Question: I am trying to call mvc razor element in jquery, but it's not working properly.
Here is an example
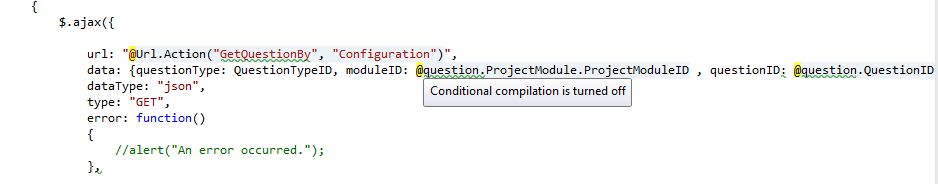
Answer: try This
'''
$.ajax({
type: "POST",
url: '@Url.Action("GetQuestionBy","Configuration")',
contentType: "application/json; charset=utf-8",
dataType: "json",
data: {QuestionType:'QuestionId',modelId:'@question.projectmdule.moduleId'}
success: function (msg) {
alert(msg);
}
});
'''